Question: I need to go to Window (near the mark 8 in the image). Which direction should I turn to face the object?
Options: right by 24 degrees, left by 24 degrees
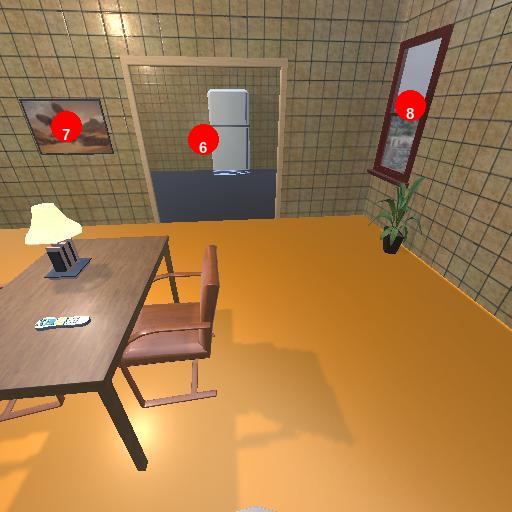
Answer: right by 24 degrees